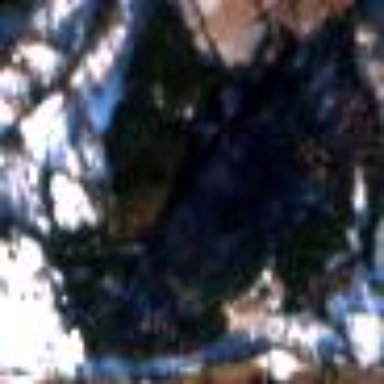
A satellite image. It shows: Coniferous forest area.